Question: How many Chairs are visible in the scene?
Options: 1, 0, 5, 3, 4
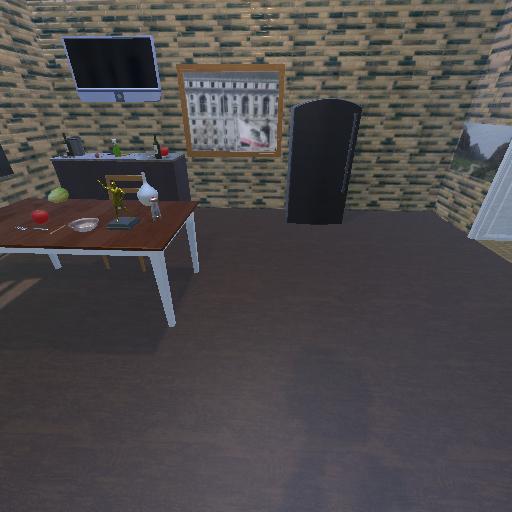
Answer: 1